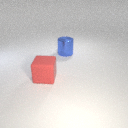
large red rubber cube to the left of large blue metal cylinder